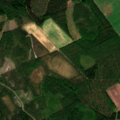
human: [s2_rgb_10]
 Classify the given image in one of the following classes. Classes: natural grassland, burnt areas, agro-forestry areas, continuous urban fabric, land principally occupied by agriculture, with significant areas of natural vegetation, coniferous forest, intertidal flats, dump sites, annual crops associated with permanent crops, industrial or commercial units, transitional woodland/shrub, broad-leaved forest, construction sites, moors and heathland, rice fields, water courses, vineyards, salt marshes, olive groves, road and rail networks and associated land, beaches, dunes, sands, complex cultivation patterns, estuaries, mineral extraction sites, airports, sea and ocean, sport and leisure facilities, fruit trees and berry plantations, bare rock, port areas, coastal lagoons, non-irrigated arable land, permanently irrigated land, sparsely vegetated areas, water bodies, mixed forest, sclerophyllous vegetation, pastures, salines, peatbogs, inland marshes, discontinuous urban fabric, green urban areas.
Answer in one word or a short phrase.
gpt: non-irrigated arable land, coniferous forest, mixed forest